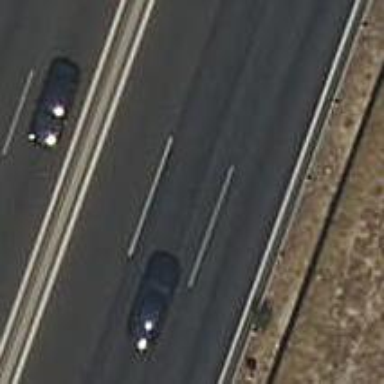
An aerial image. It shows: Motorway.